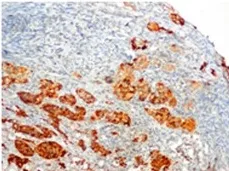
Pituitary gland serial sections from a representative area of the patient's pituitary biopsy. Pituitary gland serial sections from a representative area of the patient's pituitary biopsy, showing the most relevant immune-histopathological findings. Note the germinal center consisting of CD20+ B cells and peripheral CD3+ T cells (classified as T lymphocytes). Both CD4+ (helper) and CD8+ (cytotoxic) lymphocytes were found, as well as abundant macrophages (CD68+). T-regulatory cells were present in germinal centers and in the periphery (Foxp3+ and PD1+). Interleukin (IL)-17 staining was found not only in infiltrating lymphocytes but also in cells of pituitary origin in both hypophysitis and normal pituitary (data not shown). Prolactin. Sections. As 20x.
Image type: pathology (immunostaining)